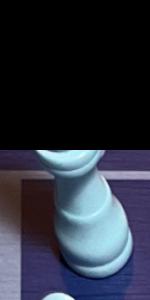
Label: King_White